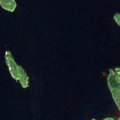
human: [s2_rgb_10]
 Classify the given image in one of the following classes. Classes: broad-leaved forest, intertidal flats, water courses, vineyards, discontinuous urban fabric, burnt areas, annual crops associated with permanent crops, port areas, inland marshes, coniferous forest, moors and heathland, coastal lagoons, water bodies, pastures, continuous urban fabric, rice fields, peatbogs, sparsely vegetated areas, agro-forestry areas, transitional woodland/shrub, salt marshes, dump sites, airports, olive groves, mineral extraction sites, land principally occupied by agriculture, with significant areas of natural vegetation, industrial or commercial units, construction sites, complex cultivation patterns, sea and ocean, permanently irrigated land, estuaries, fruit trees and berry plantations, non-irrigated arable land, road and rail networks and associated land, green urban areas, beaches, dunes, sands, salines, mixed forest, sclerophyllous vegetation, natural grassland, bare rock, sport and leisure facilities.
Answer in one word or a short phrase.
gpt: broad-leaved forest, coniferous forest, water bodies